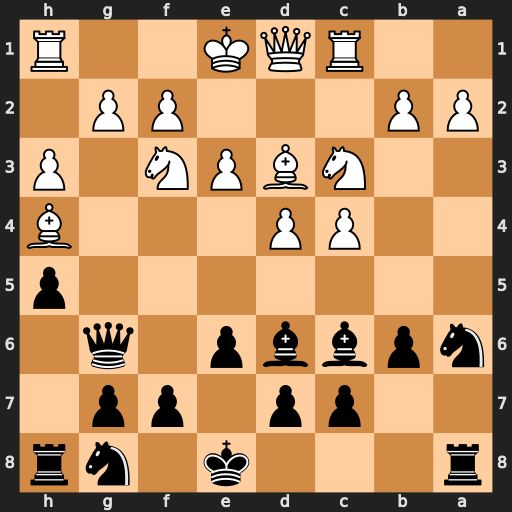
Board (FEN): r3k1nr/2pp1pp1/npbbp1q1/7p/2PP3B/2NBPN1P/PP3PP1/2RQK2R
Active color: b
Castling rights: Kkq
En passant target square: -
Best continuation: Qxg2 Rg1 Qxf3 Qxf3 Bxf3